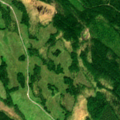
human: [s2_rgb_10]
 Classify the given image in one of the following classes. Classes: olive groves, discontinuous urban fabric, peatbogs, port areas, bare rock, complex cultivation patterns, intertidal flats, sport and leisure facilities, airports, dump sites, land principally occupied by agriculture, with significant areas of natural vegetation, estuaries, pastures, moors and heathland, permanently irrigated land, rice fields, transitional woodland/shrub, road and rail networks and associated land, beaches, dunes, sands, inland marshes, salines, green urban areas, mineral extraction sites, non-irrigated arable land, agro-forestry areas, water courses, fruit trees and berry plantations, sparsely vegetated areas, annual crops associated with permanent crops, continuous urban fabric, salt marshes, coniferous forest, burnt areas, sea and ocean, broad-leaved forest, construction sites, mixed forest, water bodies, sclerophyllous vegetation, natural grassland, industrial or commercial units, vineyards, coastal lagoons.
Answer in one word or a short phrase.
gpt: coniferous forest, mixed forest, transitional woodland/shrub